Breast ultrasound image
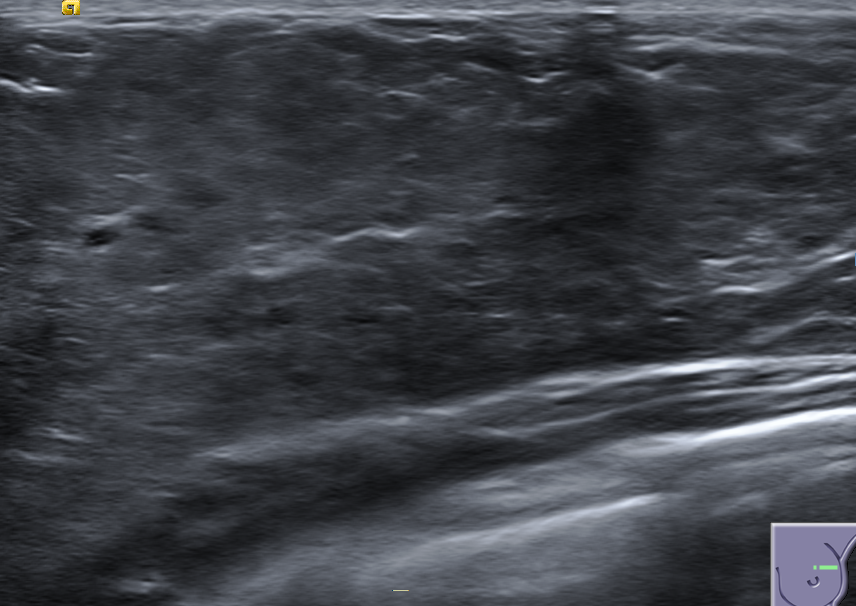
Diagnosis: normal